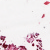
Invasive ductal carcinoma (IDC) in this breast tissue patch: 0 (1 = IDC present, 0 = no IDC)